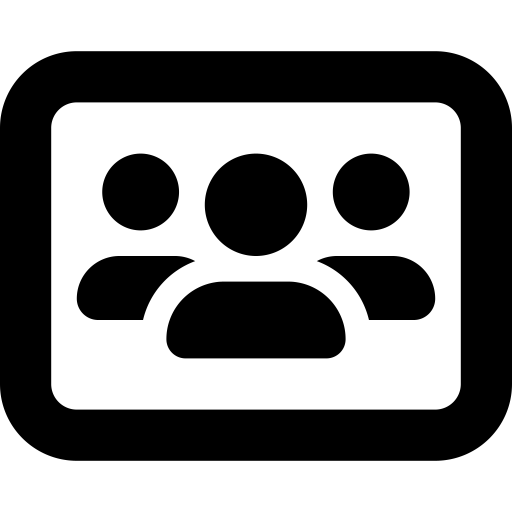
Tags: icon, FontAwesome, fa-icon, solid, users, rectangle